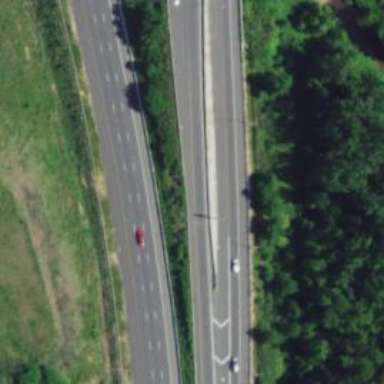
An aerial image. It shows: Asphalt motorway.